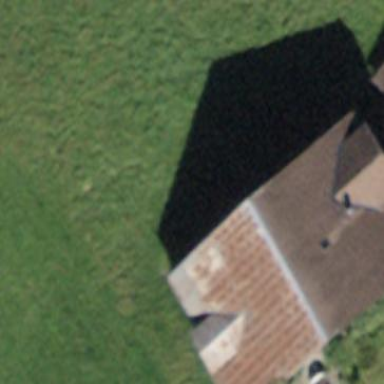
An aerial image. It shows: Farm building.